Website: lowes
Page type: customer-info-address
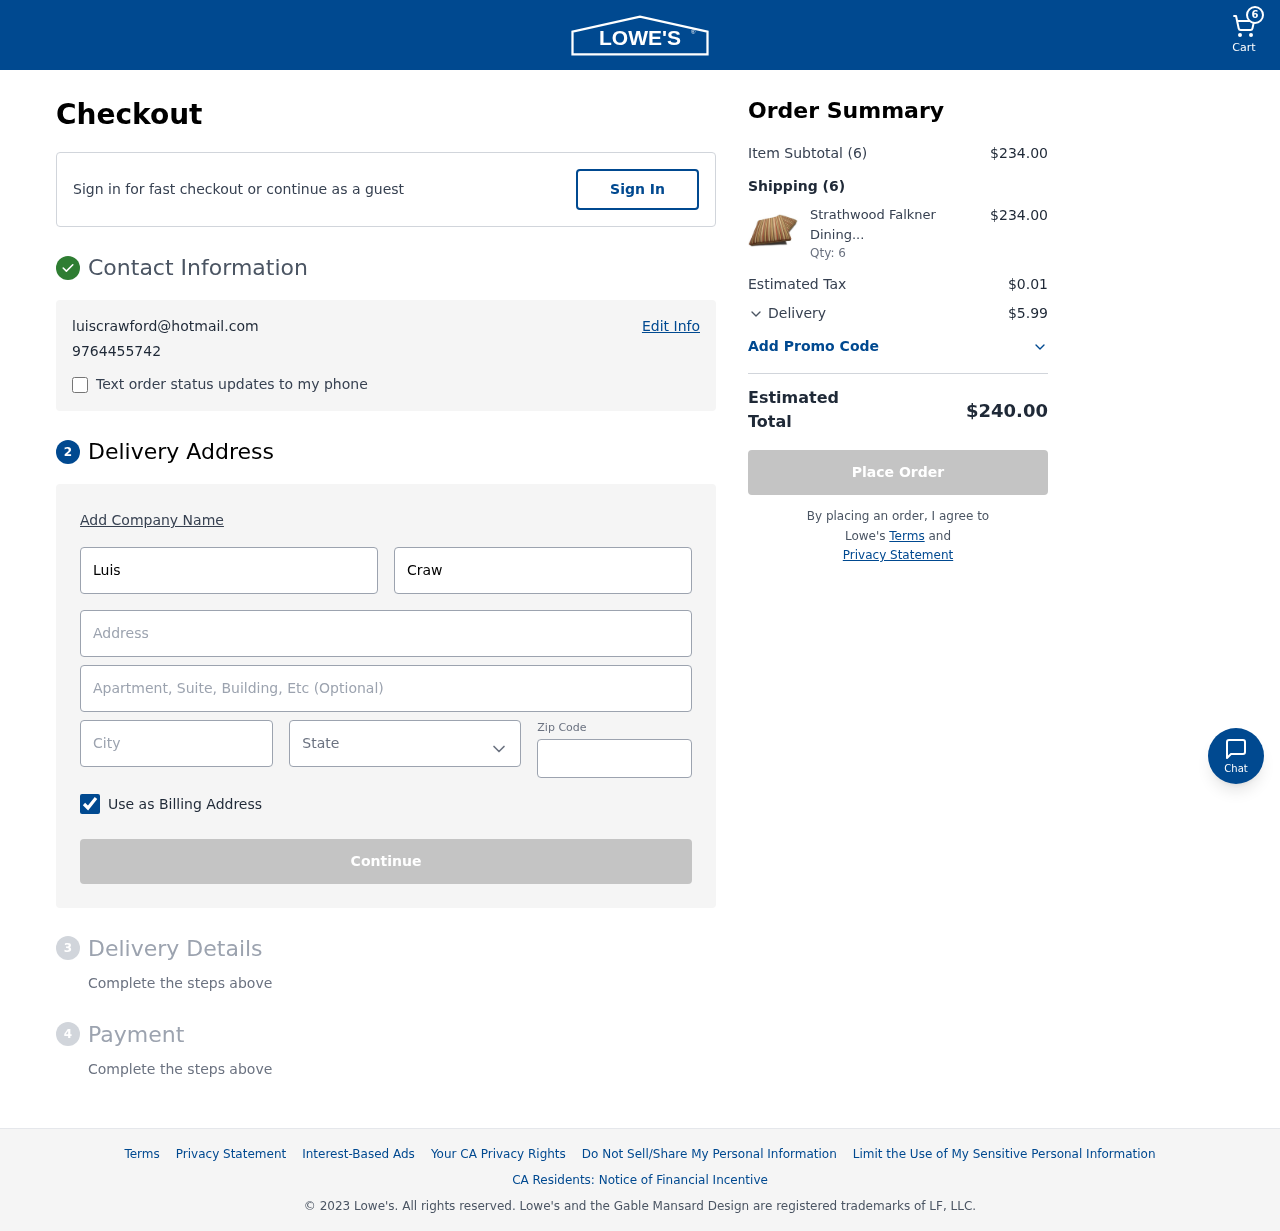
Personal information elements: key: PII_CITY
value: New Zacharybury
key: PII_EMAIL
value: luiscrawford@hotmail.com
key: PII_FIRSTNAME
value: Luis
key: PII_LASTNAME
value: Crawford
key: PII_PHONE
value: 9764455742
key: PII_POSTCODE
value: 89249
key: PII_STATE
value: Oregon
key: PII_STREET
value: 3357 Ramirez Fort
Product elements: key: PRODUCT1_NAME
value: Strathwood Falkner Dining Collection Side Chair Cushion, Set of 2, Donnelly Woodland
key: PRODUCT1_QUANTITY
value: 6
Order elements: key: ORDER_NUM_ITEMS
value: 6
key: ORDER_SUBTOTAL
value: $234.00
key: ORDER_NUM_ITEMS2
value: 6
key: ORDER_SUBTOTAL2
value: $234.00
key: ORDER_TAX
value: $0.01
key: ORDER_SHIPPING_COST
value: $5.99
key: ORDER_TOTAL
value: $240.00